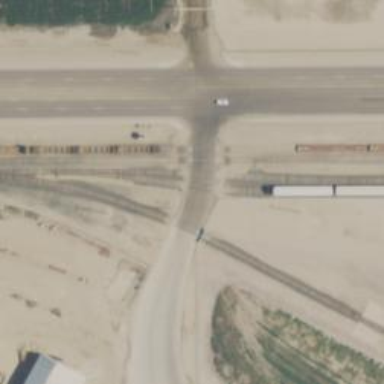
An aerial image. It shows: Railway level crossing.